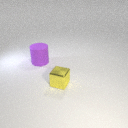
small yellow metal cube to the right of large purple rubber cylinder